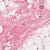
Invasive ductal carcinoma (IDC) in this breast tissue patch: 0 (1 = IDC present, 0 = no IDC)